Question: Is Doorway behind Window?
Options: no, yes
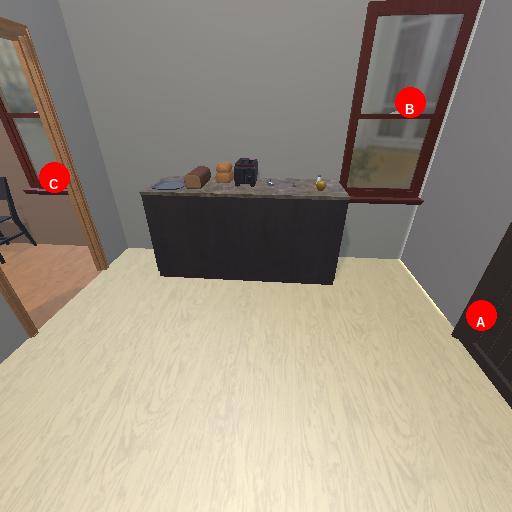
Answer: no